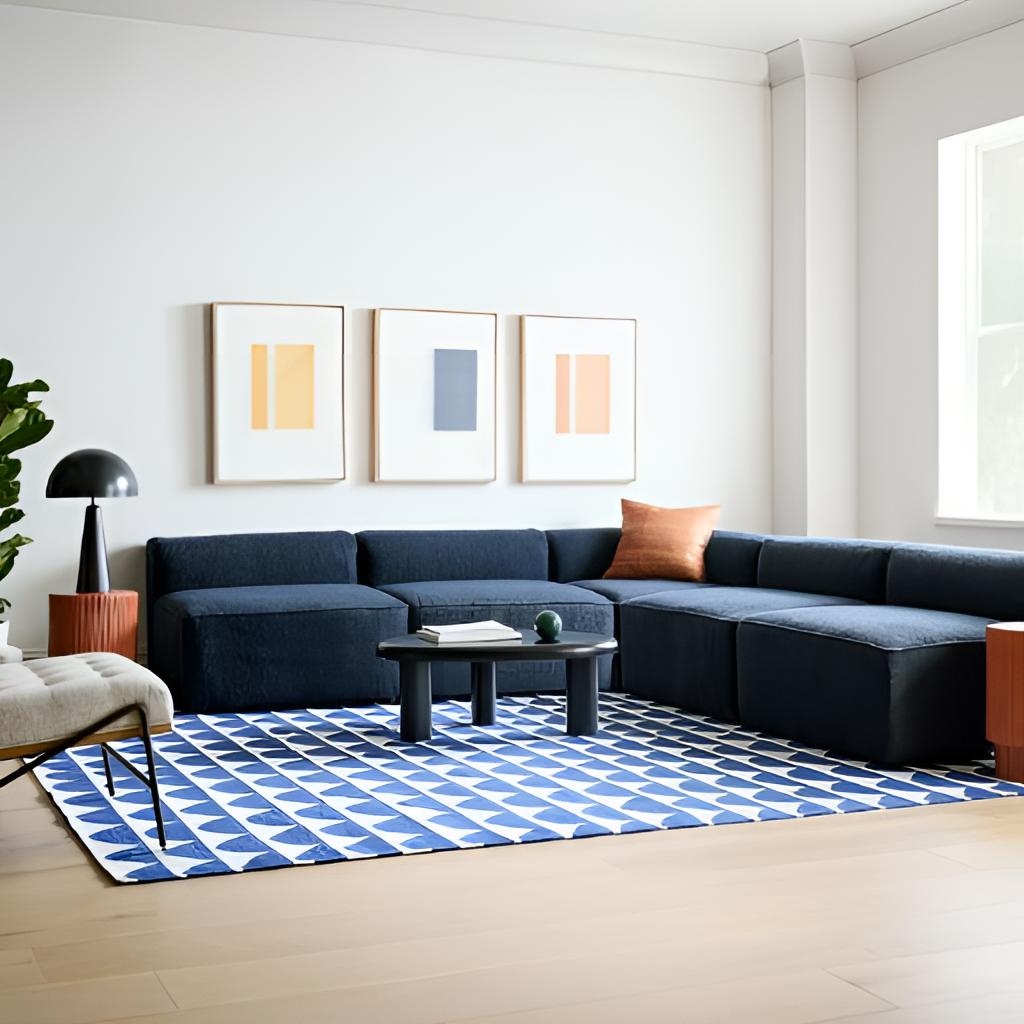
fabric sectional sofa, living room, beige wood flooring, with plank pattern, contemporary, paint wallpaper, with solid pattern